Question: To anyone who can help,
I am having a show stopping issue connecting to the test server.
My TCP/IP connection is established via:
Socket _socket = new Socket(AddressFamily.InterNetwork, SocketType.Stream, ProtocolType.Tcp);
I send the connection message to the server via:
_socket.Send(_txData);
where _txData is a byte[] _txData array initialized with the connection request message:
8=FIX.4.49=12135=A49=NotRealSenderID 0156=NotRealTargetID34=152=20140522-20:12:04.39298=0108=30554=NotRealPassw ord10=017 converted to a byte array.
I wait for the login success message via:
int responseCount = _socket.Receive(_rxBuffer);
but after a few seconds, the _socket.Receive unblocks and returns zero bytes suggesting unsuccessful connection.
What am I doing wrong?
Is my login message at fault? Is it the way I establish server connection? I am at a loss!
Currently, My default Windows 7 Firewall is disabled, and I attempted to telnet into the server, and the image below snapshots the outcome:

Any help will be appreciated, as this is a major show stopper for me.
Thanks.
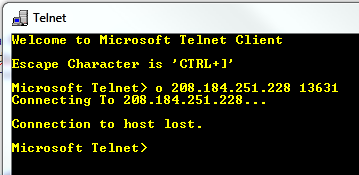
Answer: I managed to resolve this issue. The problem was with the SOH character in my message.
I was using the literal SOH = "" converted to a byte, when I should have done this: SOH = (char) 0x1; DUH!!
For the record, I used the following tools to 'debug' this issue:
Wireshark with display filter and capture filter set to the host server's ip address, and MINI-FIX to generate and transmit FIX messages to the host server.
I then compared the output from my client to those produced by MINI-FIX via Wireshark. It didn't take me long to spot the error from there.